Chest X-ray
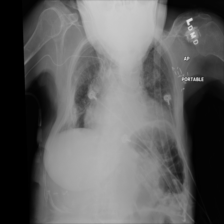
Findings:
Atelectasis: negative
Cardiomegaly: negative
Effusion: negative
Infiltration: negative
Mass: negative
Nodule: negative
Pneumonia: negative
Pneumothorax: negative
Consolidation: negative
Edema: negative
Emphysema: negative
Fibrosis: negative
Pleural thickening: negative
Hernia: negative